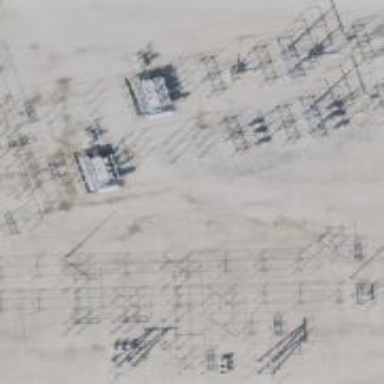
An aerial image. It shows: Switch used for power control.